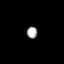
Tissue: lung
Cell type: Endothelial cells
Senescence score: 0.5441
Nuclear area (px): 124
Mean DAPI intensity: 167.137